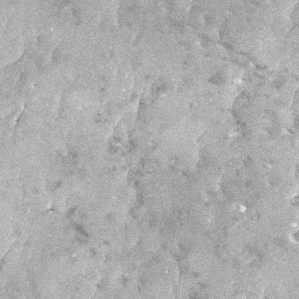
Label: frost